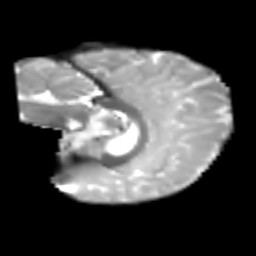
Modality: T2w
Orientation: sagittal
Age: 7
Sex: male
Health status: healthy